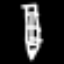
Label: pencil